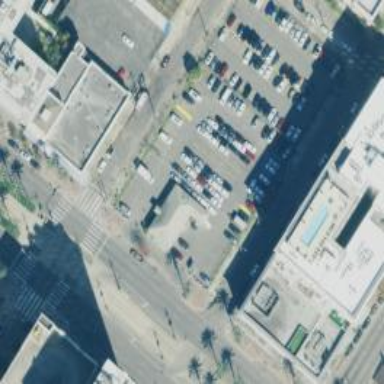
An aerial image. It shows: Car rental facility.